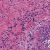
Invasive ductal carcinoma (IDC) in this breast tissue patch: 1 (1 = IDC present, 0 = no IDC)